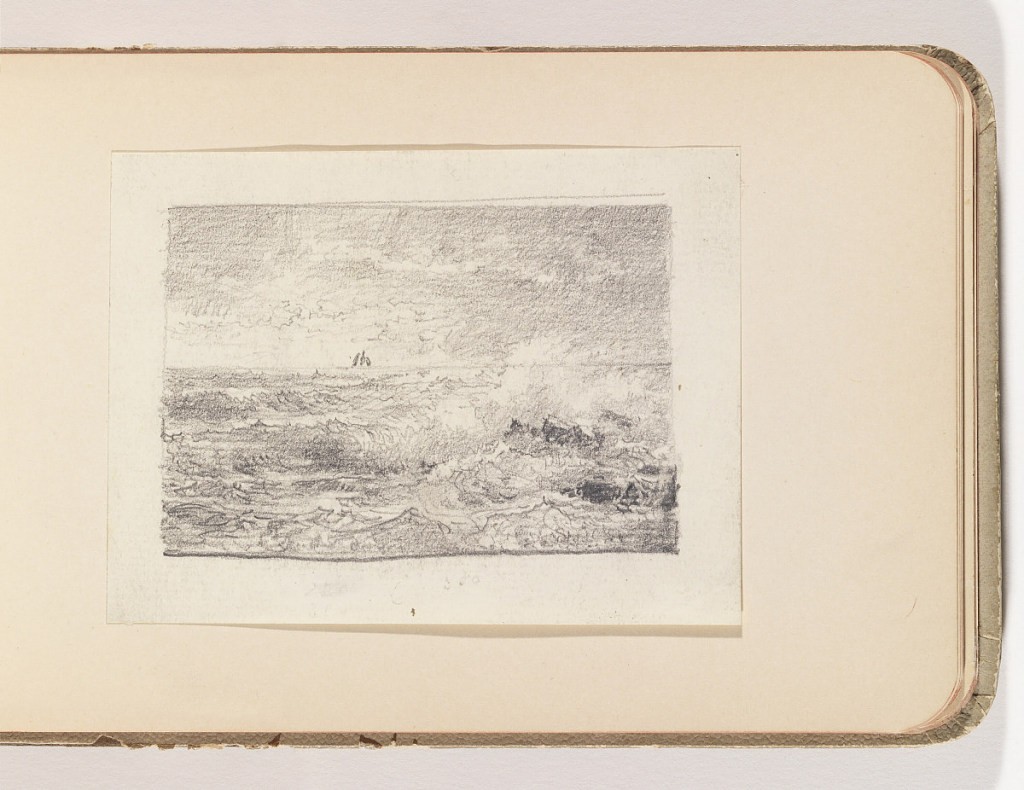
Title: Ship on Wind-blown Seas
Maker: William Trost Richards, American, 1833–1905
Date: ca. 1900
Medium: Graphite on white wove paper, lined
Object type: Album page
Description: Schooner on horizon (left of center) above choppy seas.